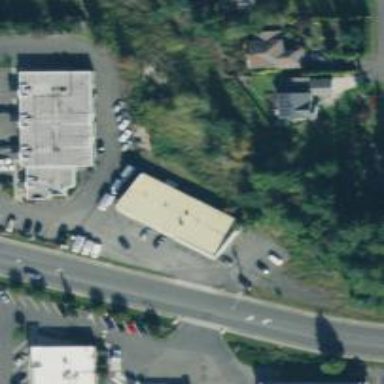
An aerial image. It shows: Convenience shop.